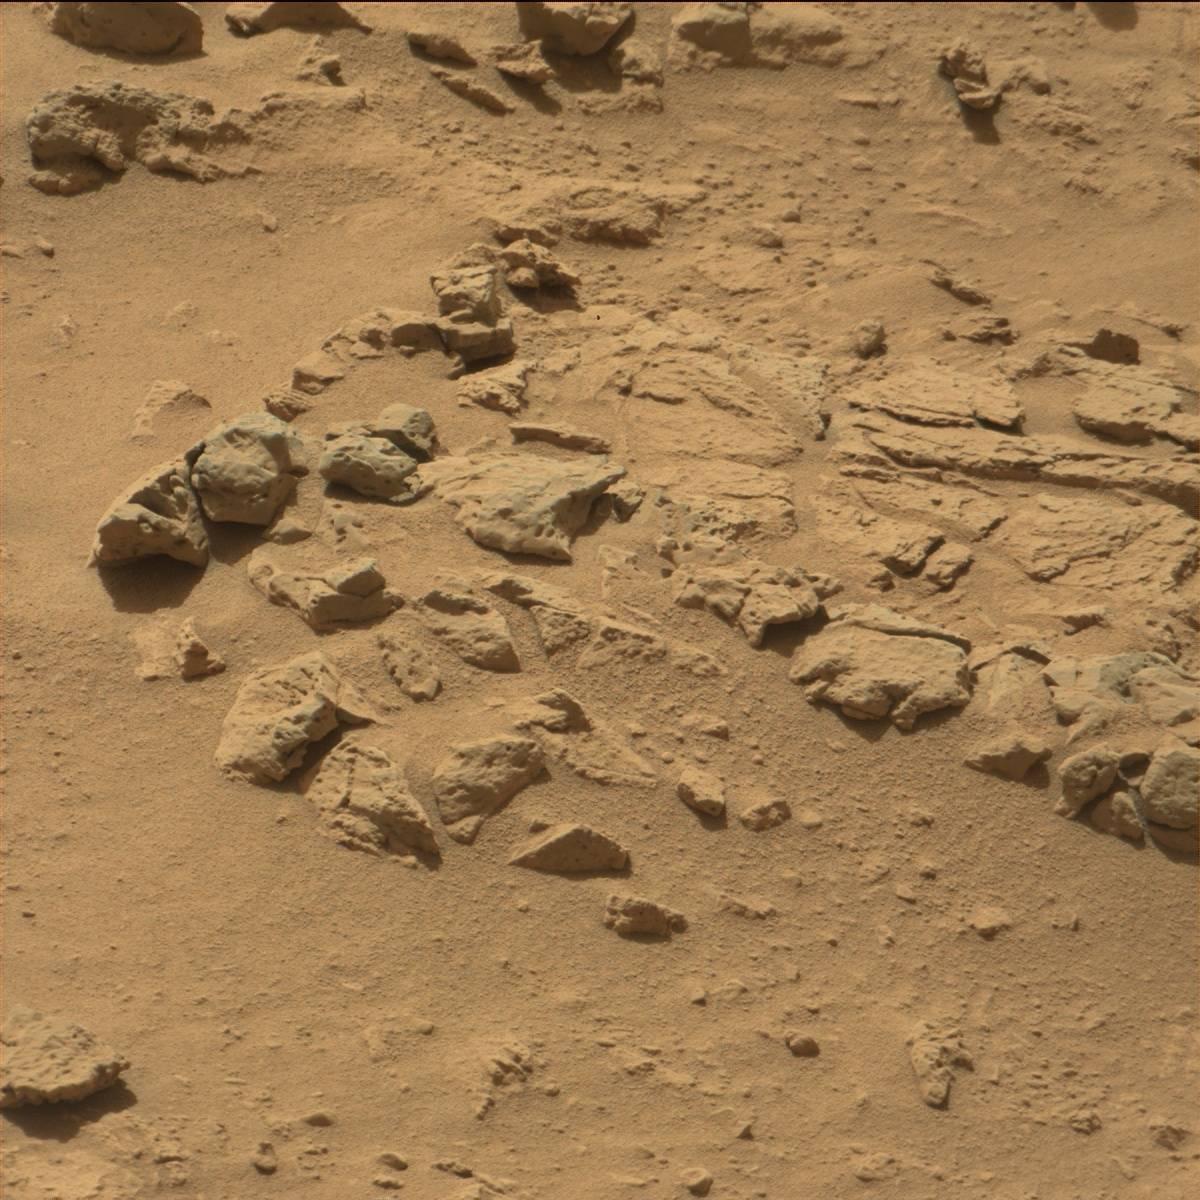
Terrain classes present: Bedrock, Rock, Sand / Soil